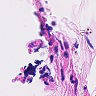
Metastatic tissue present: no